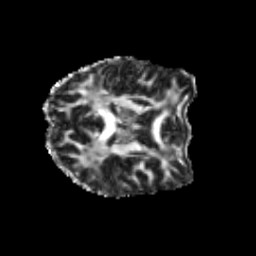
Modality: FA
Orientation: axial
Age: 20
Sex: female
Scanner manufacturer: siemens
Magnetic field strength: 3 T
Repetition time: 3.5 s
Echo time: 0.104 s